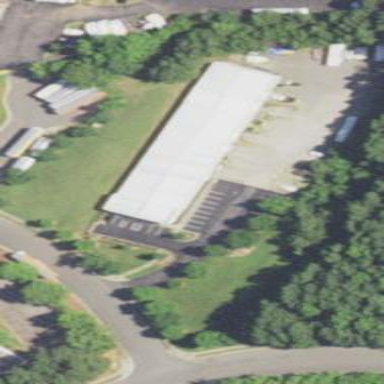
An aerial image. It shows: Commercial building.